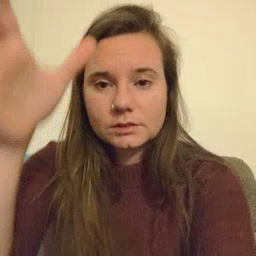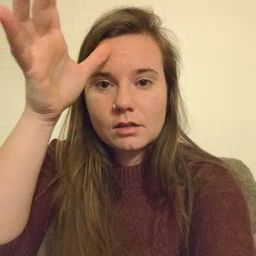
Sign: dad